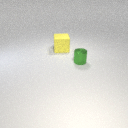
large yellow rubber cube behind small green metal cylinder